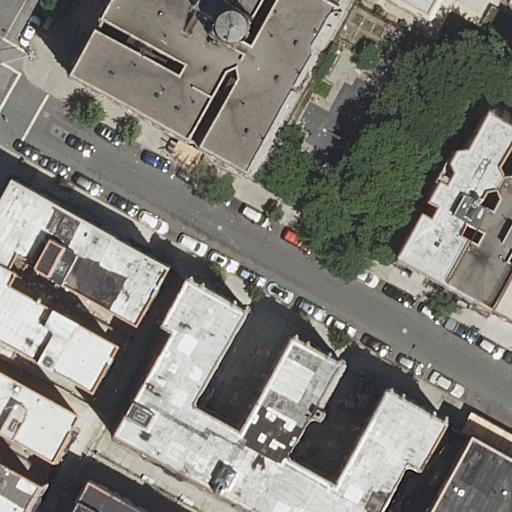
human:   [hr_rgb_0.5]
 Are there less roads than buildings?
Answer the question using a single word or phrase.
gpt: yes

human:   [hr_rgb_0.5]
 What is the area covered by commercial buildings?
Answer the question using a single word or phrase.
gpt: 0m2

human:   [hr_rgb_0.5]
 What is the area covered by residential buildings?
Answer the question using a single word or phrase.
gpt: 4018m2

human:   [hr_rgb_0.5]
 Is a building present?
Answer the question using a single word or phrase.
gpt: yes

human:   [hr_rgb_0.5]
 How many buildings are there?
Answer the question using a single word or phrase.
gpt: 12

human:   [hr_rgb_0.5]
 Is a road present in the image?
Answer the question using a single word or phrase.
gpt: yes

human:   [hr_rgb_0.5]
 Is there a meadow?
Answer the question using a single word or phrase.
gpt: no

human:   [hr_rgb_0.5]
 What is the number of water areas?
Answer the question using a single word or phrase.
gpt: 0

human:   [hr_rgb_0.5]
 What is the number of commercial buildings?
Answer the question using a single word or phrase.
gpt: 0

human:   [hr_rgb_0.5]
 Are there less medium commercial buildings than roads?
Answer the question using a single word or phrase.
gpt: yes

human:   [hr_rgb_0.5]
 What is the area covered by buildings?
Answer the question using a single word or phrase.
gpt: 4018m2

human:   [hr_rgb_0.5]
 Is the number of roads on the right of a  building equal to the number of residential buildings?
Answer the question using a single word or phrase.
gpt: no

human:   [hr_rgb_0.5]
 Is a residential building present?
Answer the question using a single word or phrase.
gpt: yes

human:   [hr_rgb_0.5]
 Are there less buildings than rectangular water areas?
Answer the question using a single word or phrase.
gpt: no

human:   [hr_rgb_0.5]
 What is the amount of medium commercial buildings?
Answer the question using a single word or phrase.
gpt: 0

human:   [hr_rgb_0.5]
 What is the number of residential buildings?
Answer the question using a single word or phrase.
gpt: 12

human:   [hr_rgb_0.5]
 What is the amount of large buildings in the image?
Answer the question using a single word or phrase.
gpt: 2

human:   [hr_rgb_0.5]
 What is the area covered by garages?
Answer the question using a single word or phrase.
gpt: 0m2

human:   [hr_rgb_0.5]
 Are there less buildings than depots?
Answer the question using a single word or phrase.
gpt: no

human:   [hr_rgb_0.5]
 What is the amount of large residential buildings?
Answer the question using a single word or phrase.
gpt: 2

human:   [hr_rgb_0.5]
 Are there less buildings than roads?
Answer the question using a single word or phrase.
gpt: no

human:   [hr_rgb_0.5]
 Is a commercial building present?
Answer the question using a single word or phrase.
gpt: no

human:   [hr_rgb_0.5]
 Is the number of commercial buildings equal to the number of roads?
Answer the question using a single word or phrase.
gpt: no

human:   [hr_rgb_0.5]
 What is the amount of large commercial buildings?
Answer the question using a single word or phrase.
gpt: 0

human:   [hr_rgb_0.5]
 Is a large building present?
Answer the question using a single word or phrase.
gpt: yes

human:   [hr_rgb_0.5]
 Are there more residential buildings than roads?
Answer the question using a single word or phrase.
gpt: yes

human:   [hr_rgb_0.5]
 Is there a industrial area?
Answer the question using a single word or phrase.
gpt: no

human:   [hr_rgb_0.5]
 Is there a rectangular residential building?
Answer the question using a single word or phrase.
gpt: yes

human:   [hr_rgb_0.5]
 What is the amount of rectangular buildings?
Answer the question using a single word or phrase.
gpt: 7

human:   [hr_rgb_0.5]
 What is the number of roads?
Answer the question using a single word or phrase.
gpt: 1

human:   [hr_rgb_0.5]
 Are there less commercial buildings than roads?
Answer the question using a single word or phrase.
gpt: yes

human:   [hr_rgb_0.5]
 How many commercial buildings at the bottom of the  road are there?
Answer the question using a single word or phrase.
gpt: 0

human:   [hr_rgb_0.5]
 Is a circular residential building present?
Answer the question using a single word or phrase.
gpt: no

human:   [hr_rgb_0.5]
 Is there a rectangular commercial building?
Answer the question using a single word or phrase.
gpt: no

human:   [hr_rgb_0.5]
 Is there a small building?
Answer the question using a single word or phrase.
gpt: yes

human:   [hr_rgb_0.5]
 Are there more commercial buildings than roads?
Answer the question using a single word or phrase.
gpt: no

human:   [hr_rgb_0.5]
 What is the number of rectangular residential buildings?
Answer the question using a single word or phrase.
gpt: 7

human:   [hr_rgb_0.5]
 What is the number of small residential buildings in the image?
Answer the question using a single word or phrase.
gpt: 4

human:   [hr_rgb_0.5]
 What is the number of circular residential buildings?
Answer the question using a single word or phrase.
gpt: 0

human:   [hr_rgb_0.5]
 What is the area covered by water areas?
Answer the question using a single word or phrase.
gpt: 0m2

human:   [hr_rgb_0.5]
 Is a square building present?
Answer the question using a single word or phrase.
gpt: no

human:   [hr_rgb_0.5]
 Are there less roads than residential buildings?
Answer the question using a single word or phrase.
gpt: yes

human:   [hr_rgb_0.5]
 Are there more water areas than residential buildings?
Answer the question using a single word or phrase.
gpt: no

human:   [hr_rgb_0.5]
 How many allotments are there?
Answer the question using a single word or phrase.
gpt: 0

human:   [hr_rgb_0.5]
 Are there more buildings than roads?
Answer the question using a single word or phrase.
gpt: yes

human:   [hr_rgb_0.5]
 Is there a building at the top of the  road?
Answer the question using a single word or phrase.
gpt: yes

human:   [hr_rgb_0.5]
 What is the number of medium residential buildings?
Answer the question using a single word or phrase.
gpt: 6

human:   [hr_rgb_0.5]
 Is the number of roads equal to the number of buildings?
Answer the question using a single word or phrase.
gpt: no

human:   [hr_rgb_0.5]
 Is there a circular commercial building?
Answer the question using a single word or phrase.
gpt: no

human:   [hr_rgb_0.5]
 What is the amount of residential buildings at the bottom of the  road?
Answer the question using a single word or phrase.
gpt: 7

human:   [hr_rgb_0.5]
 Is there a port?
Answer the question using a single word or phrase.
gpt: no

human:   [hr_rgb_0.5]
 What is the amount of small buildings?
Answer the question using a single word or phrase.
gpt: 4

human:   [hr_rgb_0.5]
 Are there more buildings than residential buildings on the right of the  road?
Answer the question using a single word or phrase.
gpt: yes

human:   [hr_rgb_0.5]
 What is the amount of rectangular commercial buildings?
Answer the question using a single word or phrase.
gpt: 0

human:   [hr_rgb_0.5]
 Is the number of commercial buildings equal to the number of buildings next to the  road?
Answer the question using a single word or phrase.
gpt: no

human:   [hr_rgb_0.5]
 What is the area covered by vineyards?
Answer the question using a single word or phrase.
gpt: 0m2

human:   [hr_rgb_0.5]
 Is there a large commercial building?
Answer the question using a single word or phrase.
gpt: no

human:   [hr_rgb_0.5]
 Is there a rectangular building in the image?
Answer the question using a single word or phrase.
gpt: yes

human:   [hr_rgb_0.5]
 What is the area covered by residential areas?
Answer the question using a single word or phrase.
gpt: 0m2

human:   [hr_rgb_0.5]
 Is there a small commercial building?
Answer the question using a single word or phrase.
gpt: no

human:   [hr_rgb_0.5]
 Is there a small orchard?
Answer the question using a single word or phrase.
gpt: no

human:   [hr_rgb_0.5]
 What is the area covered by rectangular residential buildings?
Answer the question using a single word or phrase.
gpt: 718m2

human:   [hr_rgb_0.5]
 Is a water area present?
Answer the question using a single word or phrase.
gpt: no

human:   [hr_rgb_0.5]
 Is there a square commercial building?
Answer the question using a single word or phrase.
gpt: no